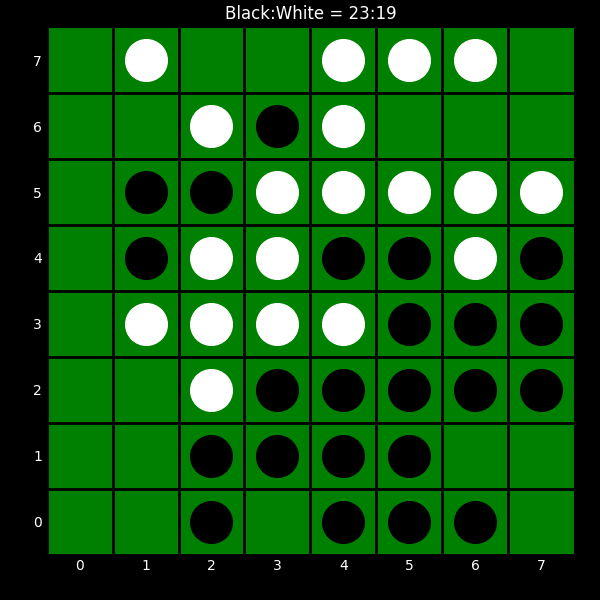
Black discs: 23
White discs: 19